Field crop: maize
Growth stage: 1
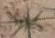
Species: salsola